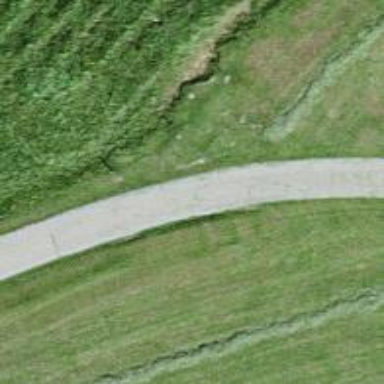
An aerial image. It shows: Well-maintained track road with grade 1 tracktype.